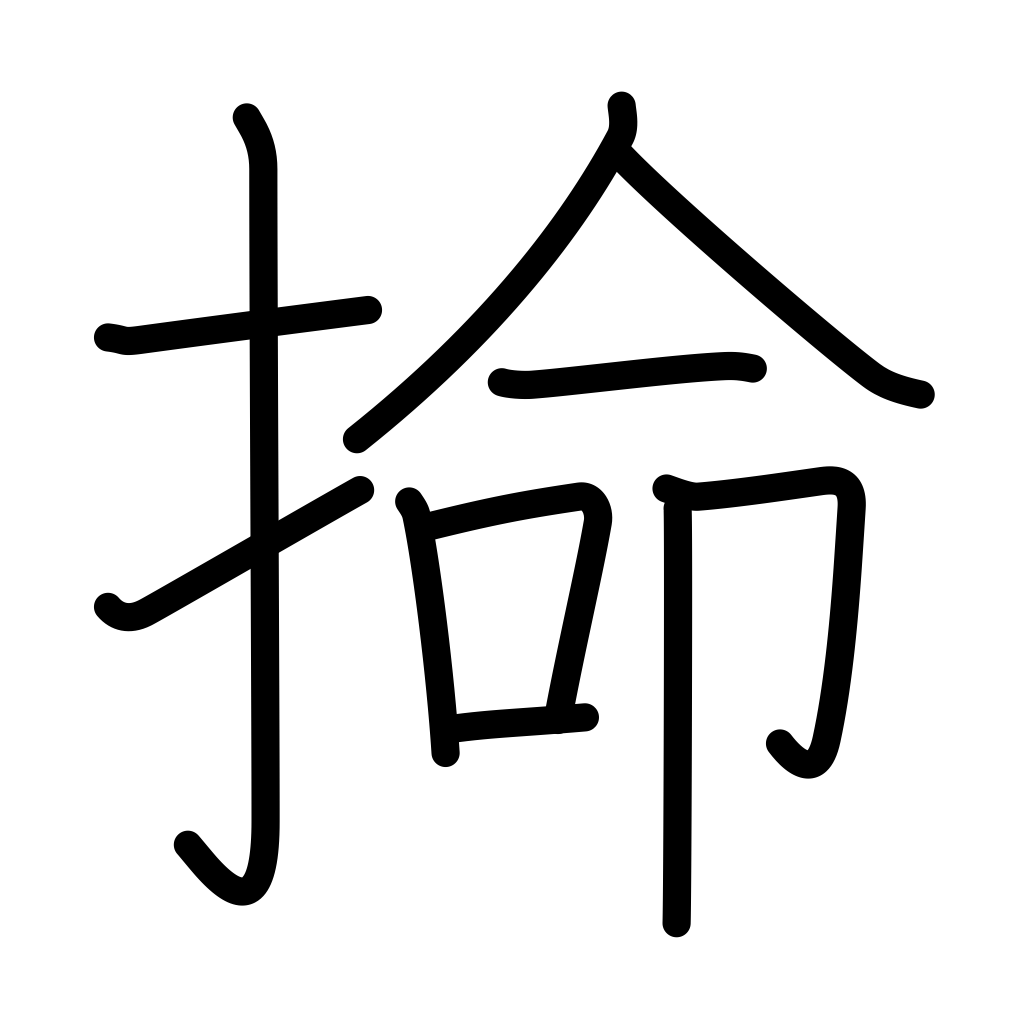
Meaning: alluvial terraced land